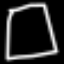
Label: square